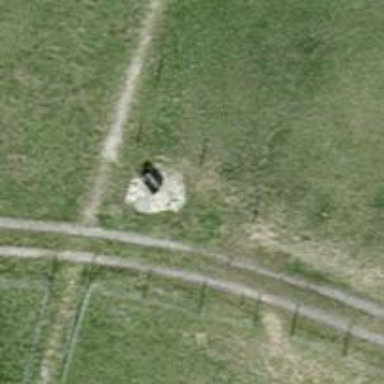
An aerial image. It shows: Trail riding station featuring fountain and watering place.